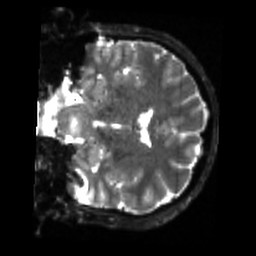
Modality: sbref
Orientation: coronal
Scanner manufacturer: siemens
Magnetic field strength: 3 T
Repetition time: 4 s
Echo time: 0.0594 s